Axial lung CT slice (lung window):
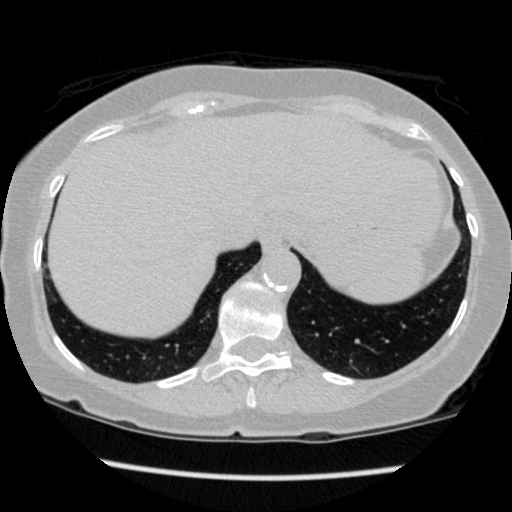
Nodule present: no